Question: I have UI issue with Kal Calendar for iPad. On the iPad there is an empty space but on the iPhone it's fine. How can i get it to fit in the frame on the iPad?
'''
if (UI_USER_INTERFACE_IDIOM() == UIUserInterfaceIdiomPhone)
{
[kal.view setFrame:CGRectMake(0, 0, self.view.frame.size.width, self.view.frame.size.height)];
}
else if (UI_USER_INTERFACE_IDIOM() == UIUserInterfaceIdiomPad)
{
[kal.view setFrame:CGRectMake(0, 0,768 ,1004)];
}
'''
I tried to use the code listed above but it did not work for me!

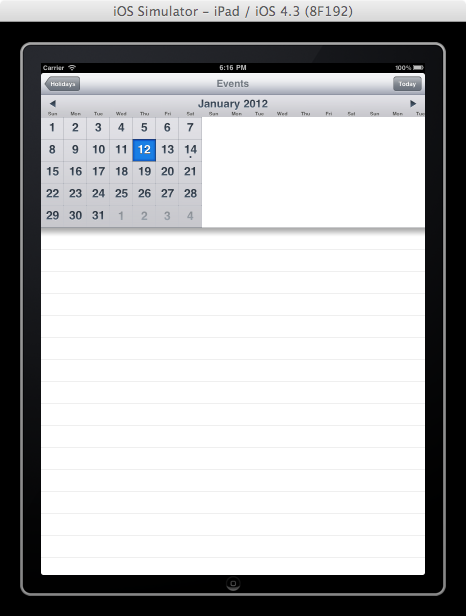
Answer: in KalGridView.m you'll find this.
'''
const CGSize kTileSize = { 46.f, 44.f };
'''
I'd change the code to a property where you can set the frame dynamically to the idiom and/or orientation.
in KalGridView.m
'''
const CGSize kTileSize = { 109.0f, 109.0f };
'''
and in KalView.m
'''
- (void)addSubviewsToHeaderView:(UIView *)headerView
...
for (CGFloat xOffset = 0.f; xOffset < headerView.width; xOffset += 109.f, i = (i+1)%7) {
CGRect weekdayFrame = CGRectMake(xOffset, 30.f, 109.f, kHeaderHeight - 29.f);
UILabel *weekdayLabel = [[UILabel alloc] initWithFrame:weekdayFrame];
weekdayLabel.backgroundColor = [UIColor clearColor];
weekdayLabel.font = [UIFont boldSystemFontOfSize:10.f];
weekdayLabel.textAlignment = UITextAlignmentCenter;
weekdayLabel.textColor = [UIColor colorWithRed:0.3f green:0.3f blue:0.3f alpha:1.f];
weekdayLabel.shadowColor = [UIColor whiteColor];
weekdayLabel.shadowOffset = CGSizeMake(0.f, 1.f);
weekdayLabel.text = [weekdayNames objectAtIndex:i];
[headerView addSubview:weekdayLabel];
[weekdayLabel release];
}
}
'''
results in: